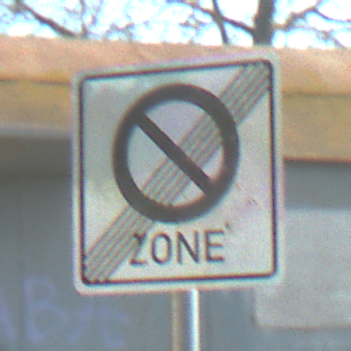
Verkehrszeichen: EndeEingeschraenktesHalteverbotZone
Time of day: MorningAfternoon
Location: Outdoor (Suburban)
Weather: Clear
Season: NotSpecified
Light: Natural